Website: macys
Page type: customer-info-address
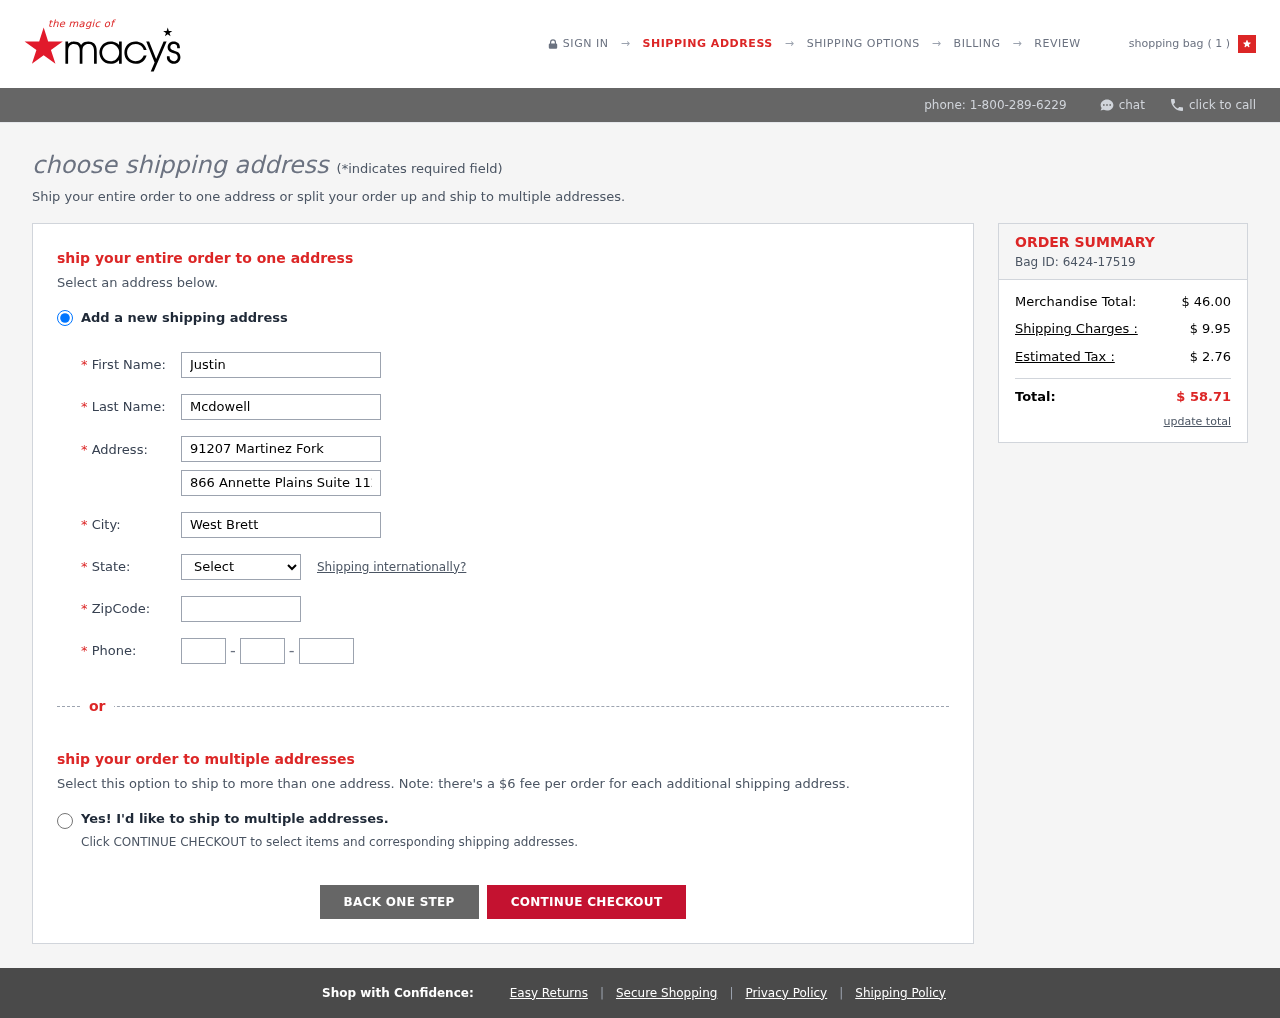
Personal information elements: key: PII_CITY
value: West Brett
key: PII_FIRSTNAME
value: Justin
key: PII_LASTNAME
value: Mcdowell
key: PII_PHONE_AREA
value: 879
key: PII_PHONE_PREFIX
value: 377
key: PII_PHONE_SUFFIX
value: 9120
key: PII_POSTCODE
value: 59649
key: PII_STATE_ABBR
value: OK
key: PII_STREET
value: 91207 Martinez Fork
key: PII_STREET2
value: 866 Annette Plains Suite 112
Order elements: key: ORDER_NUM_ITEMS
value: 1
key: ORDER_ID
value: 6424-17519
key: ORDER_SUBTOTAL
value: $ 46.00
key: ORDER_SHIPPING_COST
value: $ 9.95
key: ORDER_TAX
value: $ 2.76
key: ORDER_TOTAL
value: $ 58.71